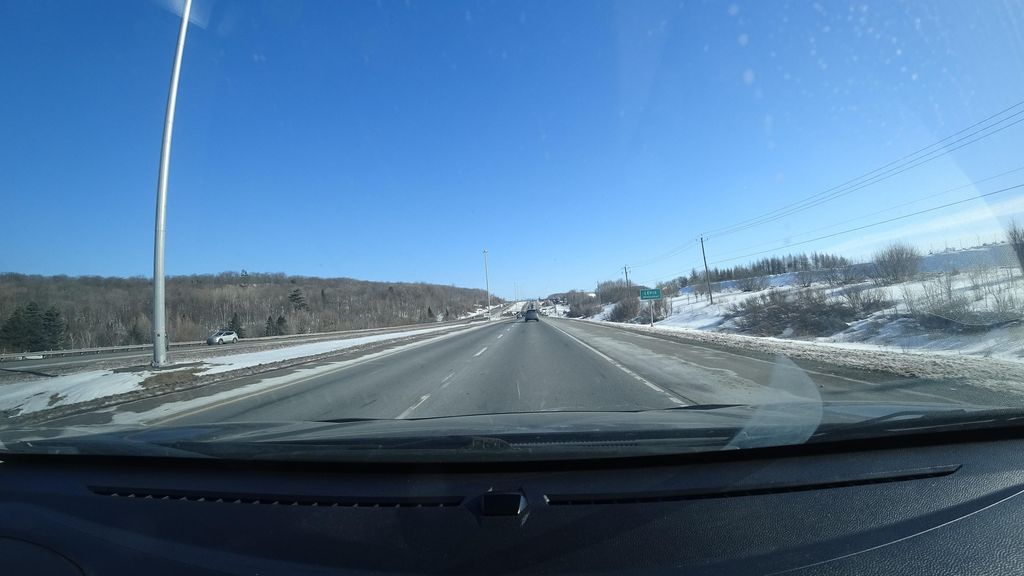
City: quebec_city